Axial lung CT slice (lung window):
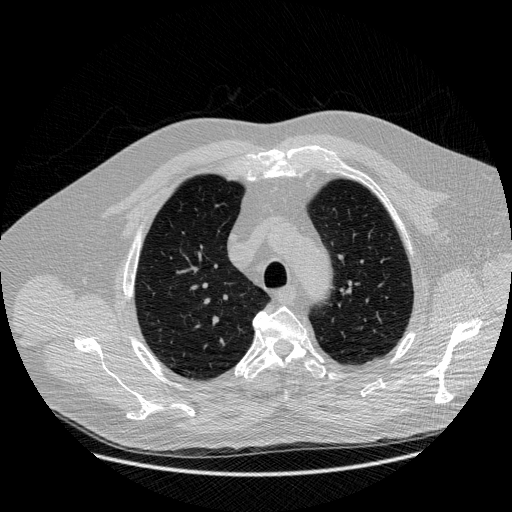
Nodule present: no